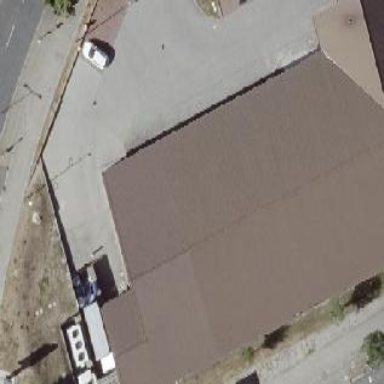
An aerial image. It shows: Building with flat roof.